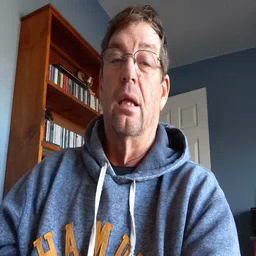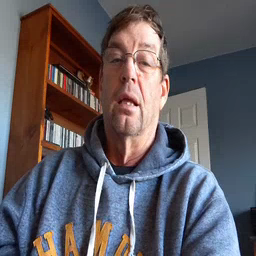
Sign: yucky